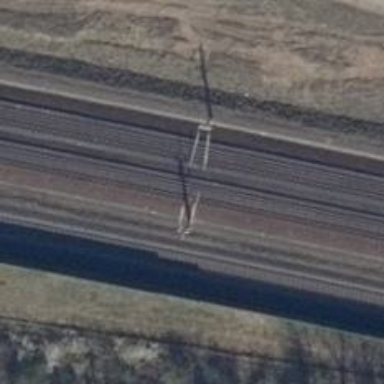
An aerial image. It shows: Railway signal with block marker for train protection. The signal is mounted on catenary mast.